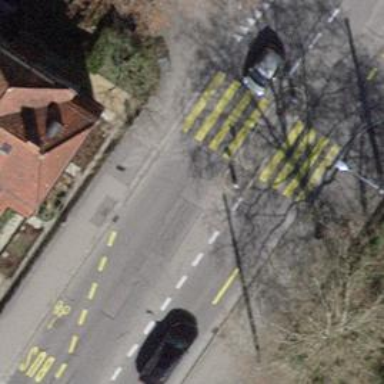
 with cycle lane on the left and shared busway on the right."